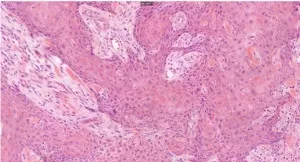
(C) Pathologic biopsy of facial mass magnification 200x.
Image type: pathology (h&e)